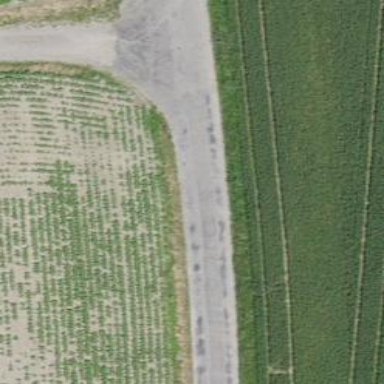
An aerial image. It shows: Asphalt track with grade1 tracktype.